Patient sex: M
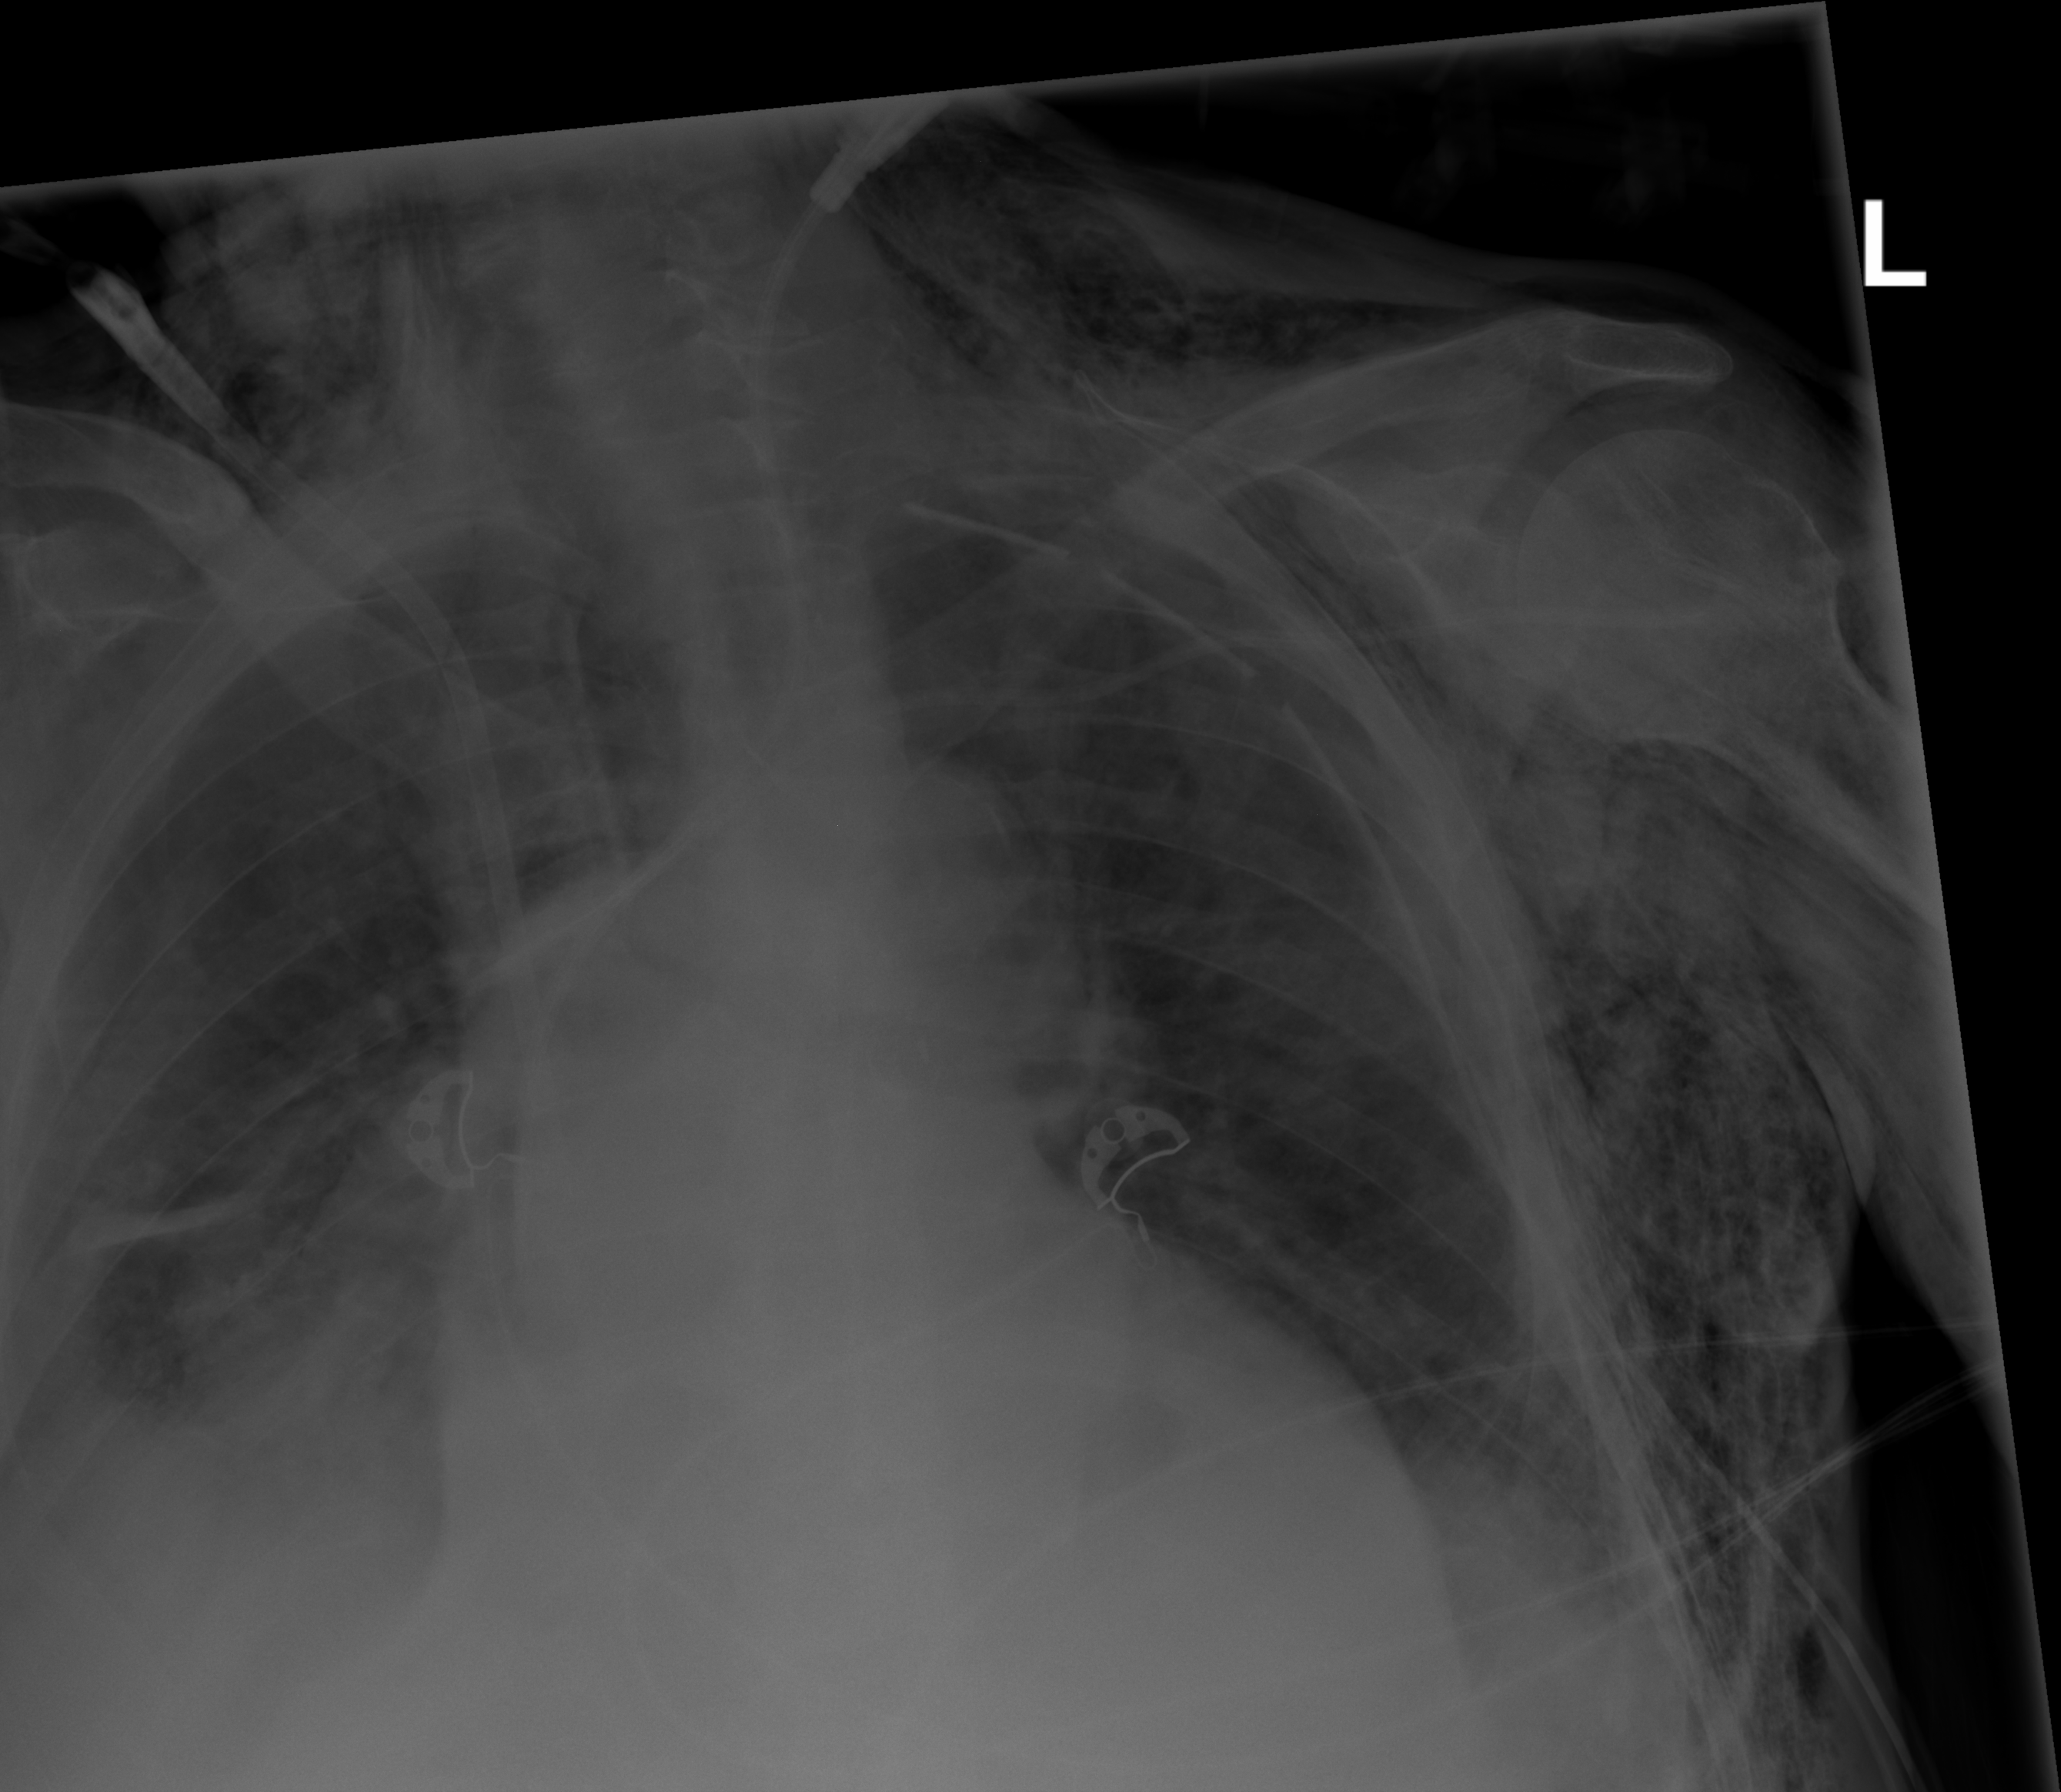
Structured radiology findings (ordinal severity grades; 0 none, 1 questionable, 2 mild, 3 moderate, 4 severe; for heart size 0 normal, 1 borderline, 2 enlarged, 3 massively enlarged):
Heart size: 0
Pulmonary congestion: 0
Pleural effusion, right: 2
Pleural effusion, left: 0
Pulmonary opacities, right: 0
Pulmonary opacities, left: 0
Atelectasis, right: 2
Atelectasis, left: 0